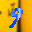
Label: 9